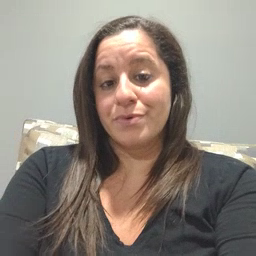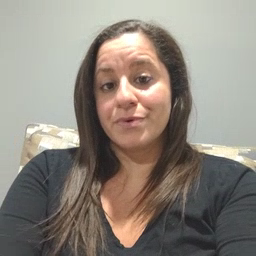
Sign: toy